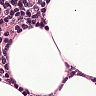
Metastatic tissue present: no